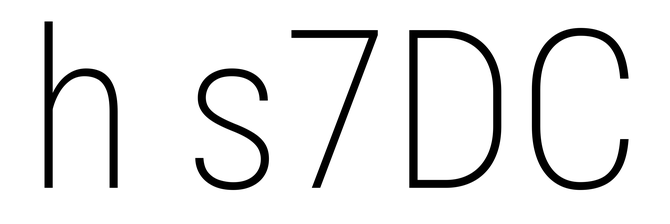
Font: Roboto_Condensed_ExtraLight